Question: I used to get user image through this URL
<URL>
but now what all I am getting is 404 error or no image. I know google has changed its policies and way it connects and allows other to get information, but I didn't anything to achieve same result as above.
I can't use authenticate thing here since I am showing image of users to other users which are not connected at all.
OR in other way user may be not coming from Google log-in but I need to show other Google users images only.
Any help would be highly appreciated!!!
I have checked through people.get method
<URL>
but I am getting error saying
'''
{
"error": {
"errors": [
{
"domain": "usageLimits",
"reason": "accessNotConfigured",
"message": "Access Not Configured. Please use Google Developers Console to activate the API for your project."
}
],
"code": 403,
"message": "Access Not Configured. Please use Google Developers Console to activate the API for your project."
}
}
'''
I have this already enabled since I am using Google+ log-in already in my site, here I am attaching screenshot:

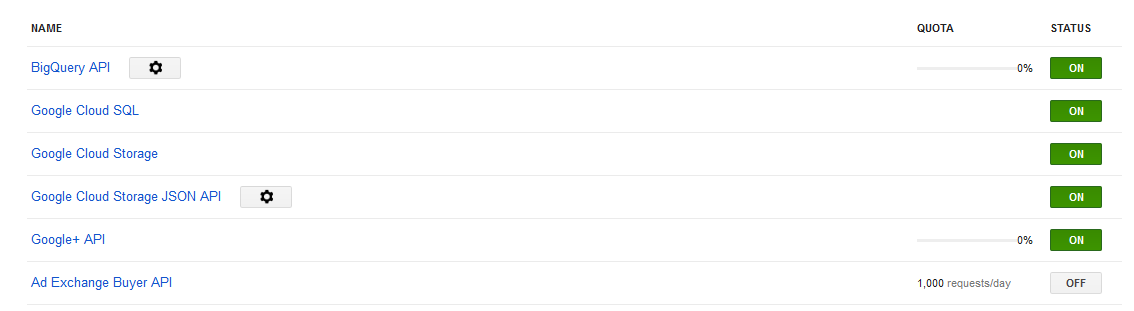
Answer: Earlier I have also the same problem for my site after so much of research and efforts I found solution from my self and i hope that will also work for you and solve your problem:
Google had changed their policy so the old trick for getting the Google profile image will not work now.
e.g <URL>
Get Request:
'''
https://www.googleapis.com/plus/v1/people/115950284...320?fields=image&key={YOUR_API_KEY}
'''
Response :200 OK
'''
{
"image":
{
"url": "https://lh3.googleusercontent.com/-OkM...AANA/ltpH4BFZ2as/photo.jpg?sz=50"
}
}
'''
Where is your which is generated through under from <URL>
And While creating you can choose URL's from which this request should be made but for checking you should try by not adding any URL to it, if it works then go with URL of your site.
You can choose other fields to send with URL which you may need from <URL>.
Happy Coding!!!